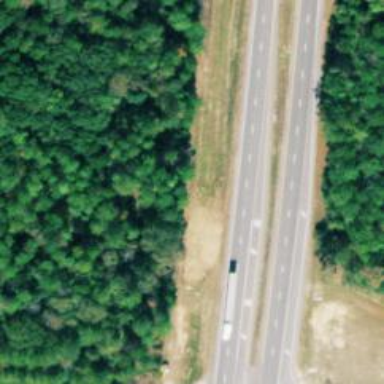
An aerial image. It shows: Trunk highway.